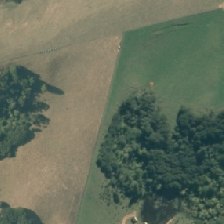
Land cover: manuka_kanuka